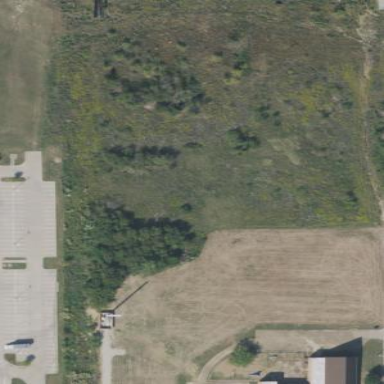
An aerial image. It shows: Grassy plot in zoning area.